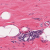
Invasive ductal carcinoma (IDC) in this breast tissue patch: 0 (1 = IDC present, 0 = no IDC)